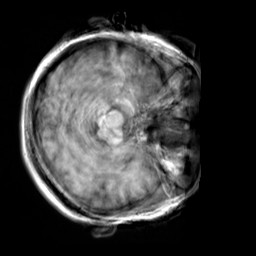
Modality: T1w
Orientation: axial
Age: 23
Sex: female
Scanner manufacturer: siemens
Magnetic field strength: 3 T
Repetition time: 2.3 s
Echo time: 0.00303 s